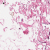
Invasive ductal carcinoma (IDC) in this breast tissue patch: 0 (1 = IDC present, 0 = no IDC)